Question: I have dynamic Labels and TextBox's on one panel.
I can delete the Panel. No Problem but then I also don't know how to delete the Textboxes etc

and i hoped that i can refresh or clear the panel so that all labels and textboxes will deleted..
'''
Label makeLabelC = new Label();
makeLabelC.Width = 100;
makeLabelC.Font = new Font(makeLabelC.Font.Name, 8, FontStyle.Bold | FontStyle.Underline);
makeLabelC.Location = new Point(400, 100);
makeLabelC.Name = e.Node.Text;
makeLabelC.Text = e.Node.Text;
this.Controls.Add(makeLabelC);
this.Controls.Add(panel1);
TextBox textboxC = new TextBox();
textboxC.Width = 100;
textboxC.Location = new Point(500, 100 );
textboxC.Name = e.Node.Text + "lbl";
textboxC.Text = "enter here";
this.Controls.Add(textboxC);
this.Controls.Add(panel1);
for (int z = 0; z < n; z++)
{
Label makeLabel = new Label();
makeLabel.Width = 100;
makeLabel.Location = new Point(400, 150 + 2 * z * makeLabel.Height);
makeLabel.Name = e.Node.Text;
makeLabel.Text = e.Node.Nodes[z].Text;
this.Controls.Add(makeLabel);
this.Controls.Add(panel1);
TextBox textbox = new TextBox();
textbox.Width = 100;
textbox.Location = new Point(500, 150 + 2 * z * textbox.Height);
textbox.Name = e.Node.Text + "lbl";
textbox.Text = "enter here";
this.Controls.Add(textbox);
this.Controls.Add(panel1);
}
}
'''
is there a way with panel how to do this or an other solution?
I thought that the Panel can help me there...
thanks Janik
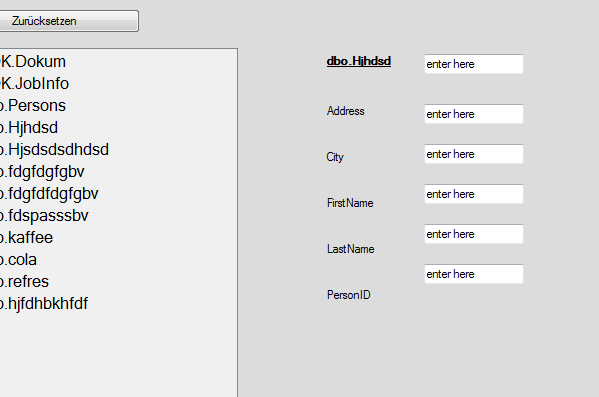
Answer: You are adding the controls to the form instead of the panel - which you also add multiple times
'''
this.Controls.Add(panel1); // do this once
panel1.Controls.Add(textbox); // add the controls to the panel
'''
Once you have done this, when you remove the panel, you will also remove its child controls.